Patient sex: F
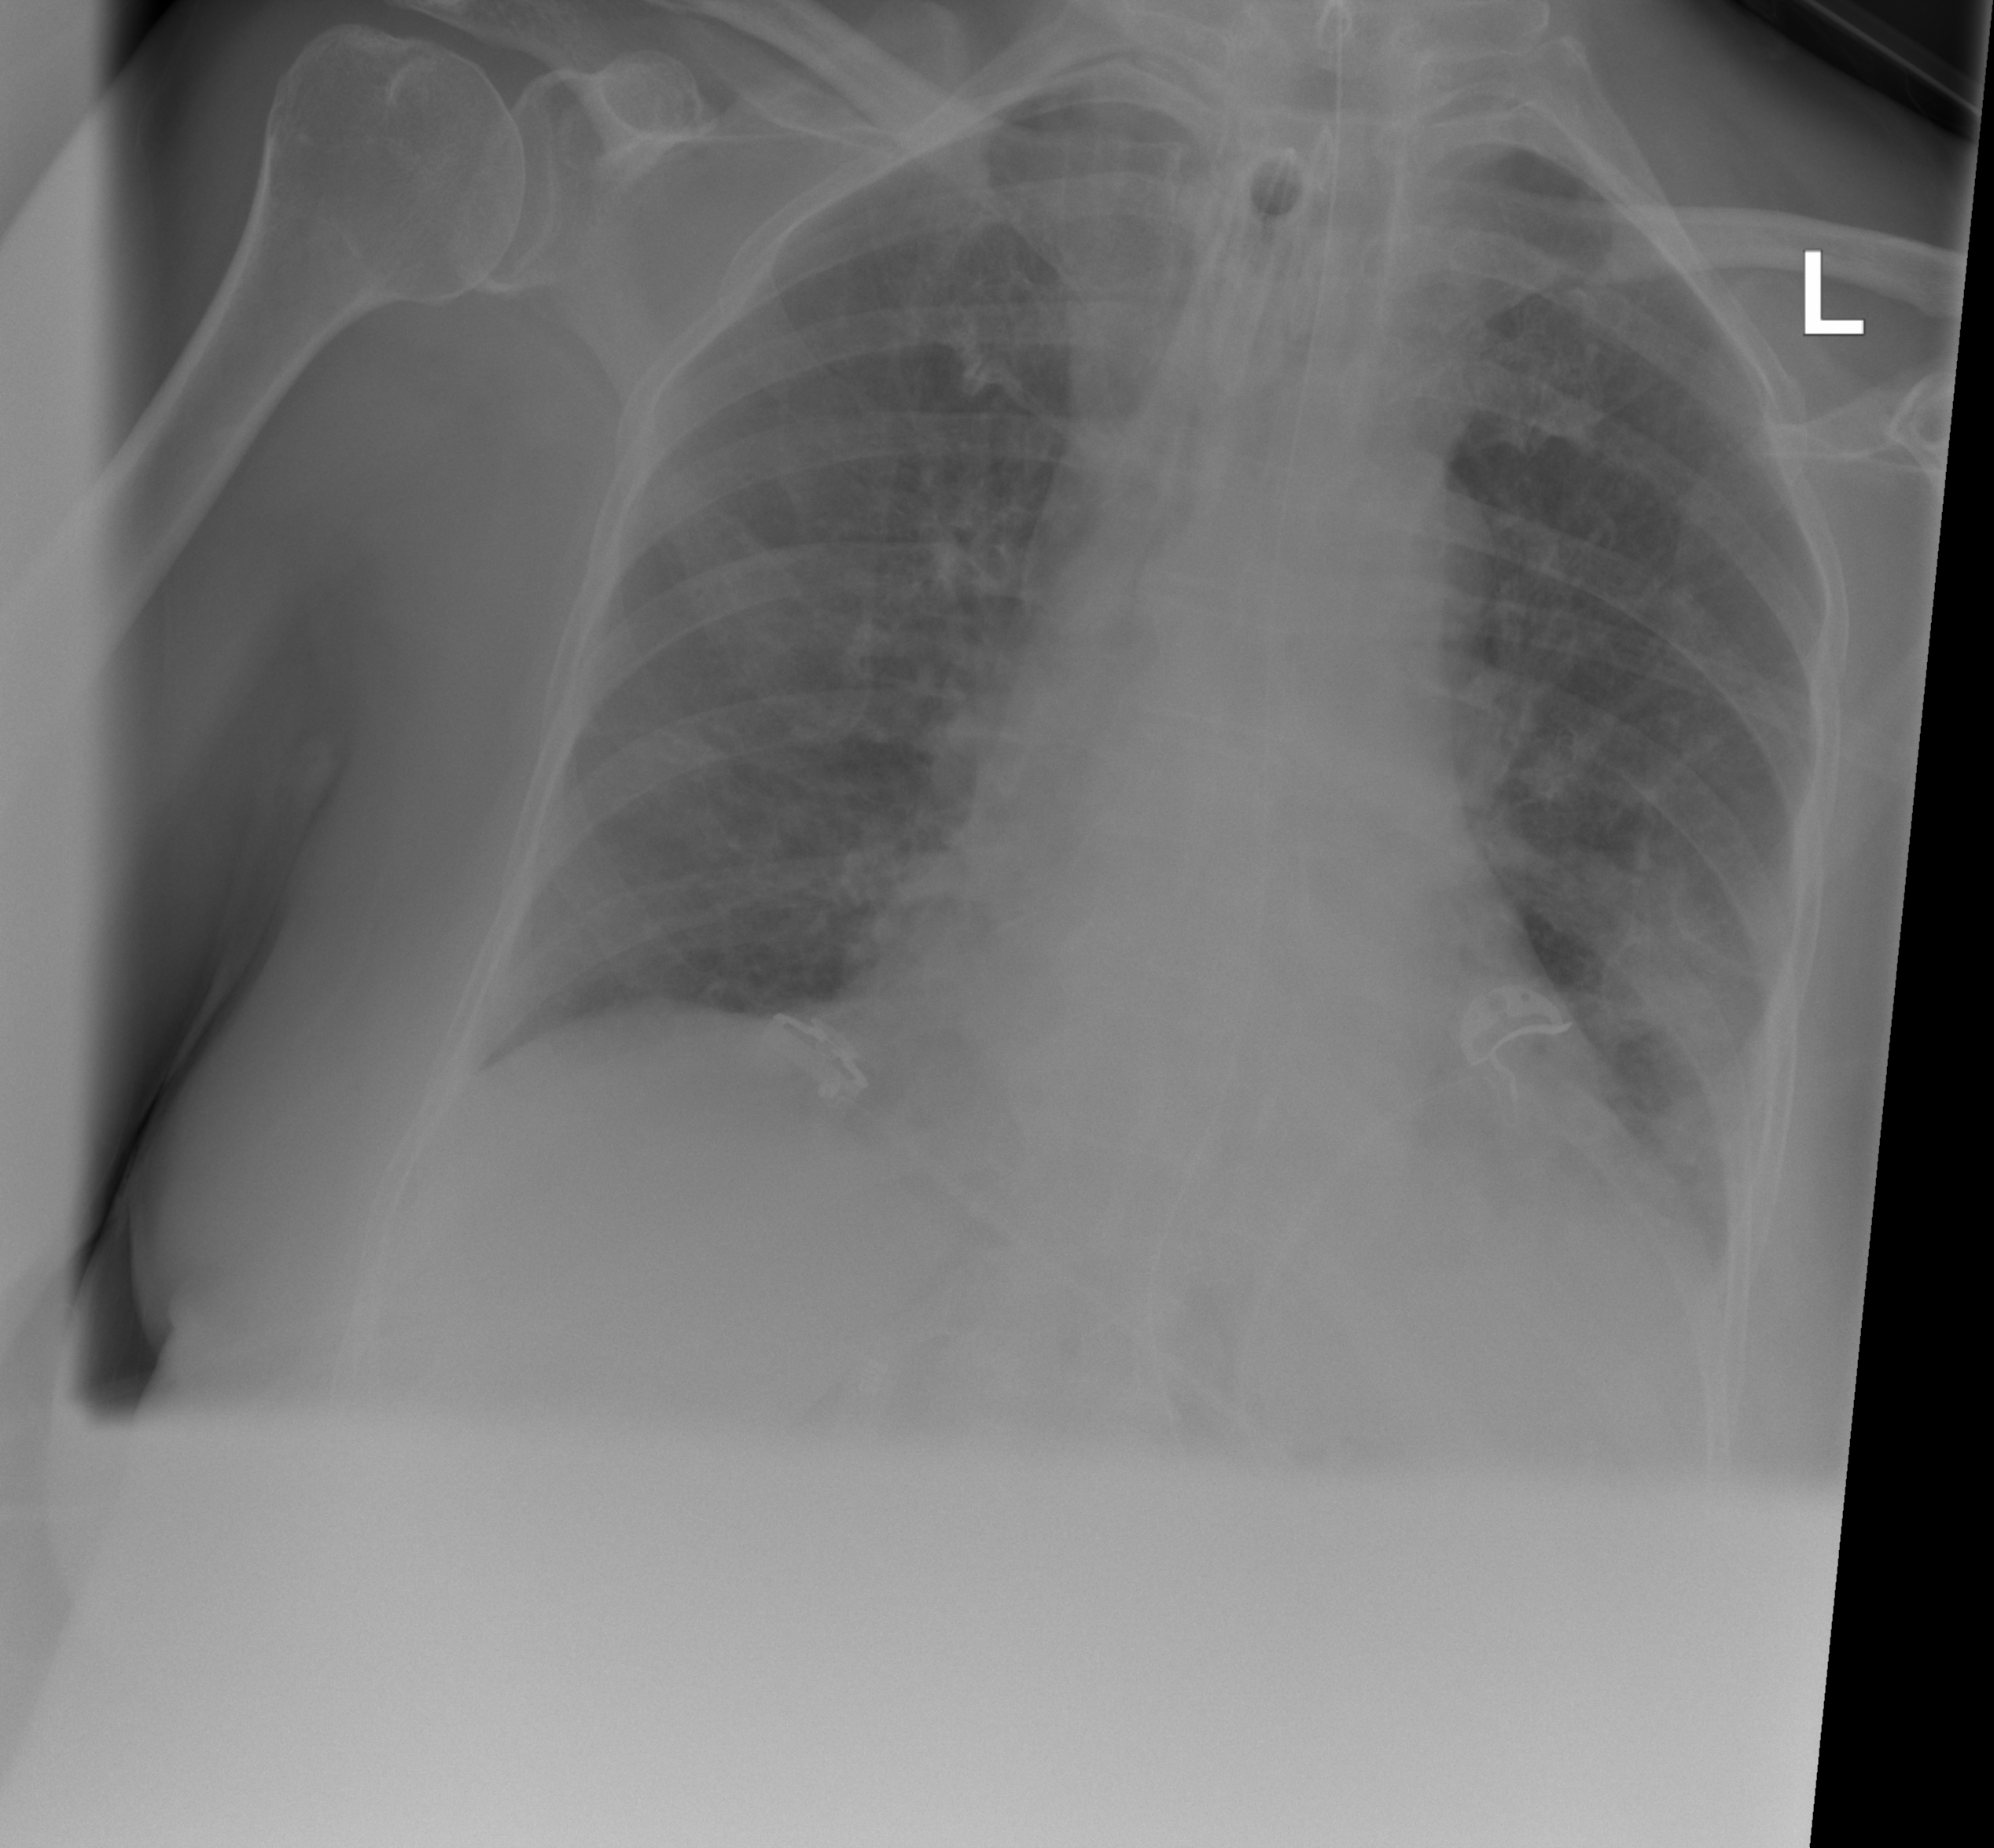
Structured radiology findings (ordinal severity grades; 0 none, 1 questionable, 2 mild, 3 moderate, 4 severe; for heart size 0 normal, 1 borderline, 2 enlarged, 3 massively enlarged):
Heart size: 1
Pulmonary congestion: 1
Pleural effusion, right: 1
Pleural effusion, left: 2
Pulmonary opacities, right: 0
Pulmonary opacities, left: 2
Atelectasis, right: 2
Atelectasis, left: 2